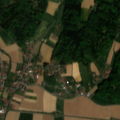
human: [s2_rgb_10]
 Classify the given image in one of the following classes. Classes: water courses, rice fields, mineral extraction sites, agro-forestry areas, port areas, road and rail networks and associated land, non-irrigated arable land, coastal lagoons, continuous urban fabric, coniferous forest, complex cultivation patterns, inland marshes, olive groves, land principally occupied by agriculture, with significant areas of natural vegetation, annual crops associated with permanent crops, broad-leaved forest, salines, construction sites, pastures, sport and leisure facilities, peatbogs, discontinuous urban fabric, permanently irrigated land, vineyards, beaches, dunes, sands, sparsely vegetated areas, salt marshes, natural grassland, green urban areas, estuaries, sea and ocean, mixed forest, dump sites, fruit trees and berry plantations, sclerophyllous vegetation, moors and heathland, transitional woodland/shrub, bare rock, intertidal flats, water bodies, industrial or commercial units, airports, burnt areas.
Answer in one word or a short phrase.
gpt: discontinuous urban fabric, non-irrigated arable land, complex cultivation patterns, broad-leaved forest